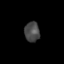
Tissue: skin
Cell type: Epithelial cells
Senescence score: 0.2272
Nuclear area (px): 295
Mean DAPI intensity: 72.664